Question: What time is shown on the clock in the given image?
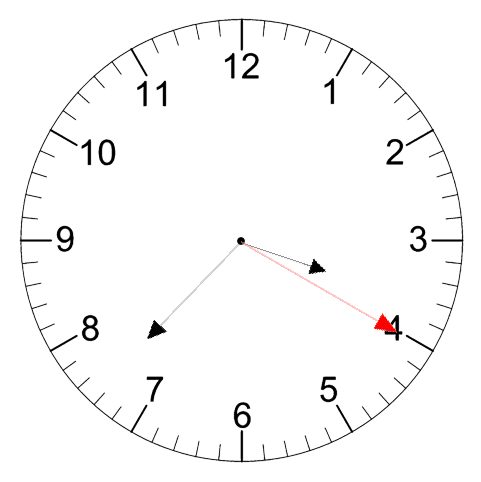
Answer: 03:37:20